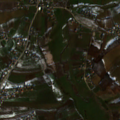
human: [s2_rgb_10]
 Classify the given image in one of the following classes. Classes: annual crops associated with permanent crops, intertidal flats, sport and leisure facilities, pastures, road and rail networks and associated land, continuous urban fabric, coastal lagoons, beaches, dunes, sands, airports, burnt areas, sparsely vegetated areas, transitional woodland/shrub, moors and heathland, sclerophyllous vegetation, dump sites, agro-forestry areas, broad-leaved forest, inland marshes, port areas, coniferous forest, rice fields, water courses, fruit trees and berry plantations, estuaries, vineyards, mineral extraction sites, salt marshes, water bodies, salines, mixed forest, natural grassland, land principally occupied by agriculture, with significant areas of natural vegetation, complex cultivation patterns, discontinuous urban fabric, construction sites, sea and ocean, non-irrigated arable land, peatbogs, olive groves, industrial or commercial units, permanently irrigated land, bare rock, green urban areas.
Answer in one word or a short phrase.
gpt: non-irrigated arable land, complex cultivation patterns, land principally occupied by agriculture, with significant areas of natural vegetation, natural grassland